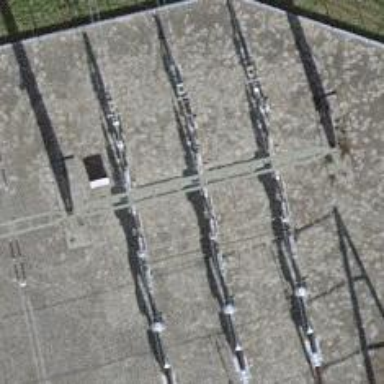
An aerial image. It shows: Insulator used in power equipment.